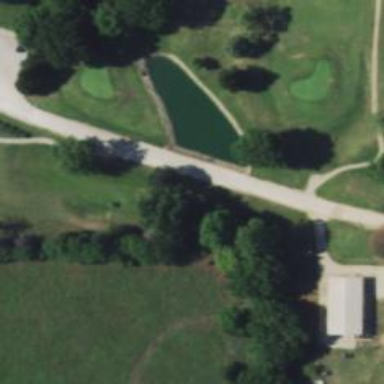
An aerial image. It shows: Service road used as golf cart path.